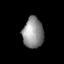
Tissue: prostate
Cell type: Fibroblasts
Senescence score: 0.7515
Nuclear area (px): 621
Mean DAPI intensity: 141.757